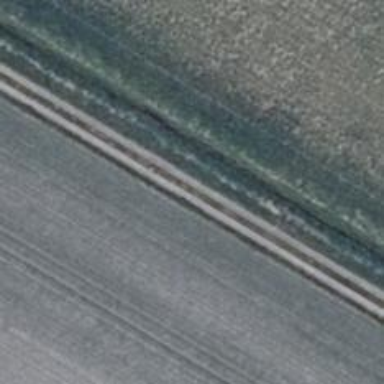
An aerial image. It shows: Track with grade3 tracktype. The surface is concrete in the lanes.